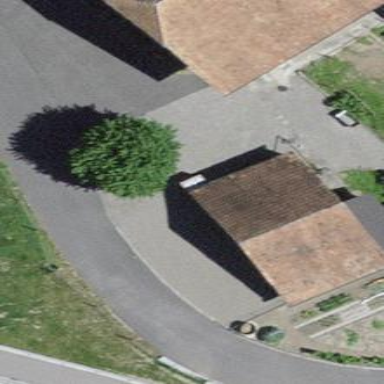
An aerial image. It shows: Rural barn.